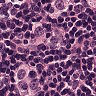
Metastatic tissue present: yes